Question:
I would like a formula that iterates over the first and second column and returns the third column if
Column 1 = "a" AND
Column 2 = "d"
the formula should return the value in the third column of the corresponding row, in this case
it would be 3. otherwise, it should output 0.
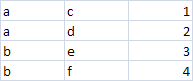
Answer: You can use the formula:
'''
=IF(MATCH("foo",A1:A4,0)=MATCH("bar",B1:B4,0),INDEX(C1:C4,MATCH("bar",B1:B4,0)),0)
'''
of course you can change the '"foo"' and '"bar"' text within the formula to use another cell reference. Anyways, this should get you started at least.
If '"bar"' is only found once in column 'B' Then you can use
'''
=IF(INDIRECT("A"&MATCH("bar",B1:B4,0))="foo",INDEX(C1:C4,MATCH("bar",B1:B4,0)),0)
'''
One last thing, for both cases, if '"bar"' is never found in column B it will return '#N/A' if you want to change that you can wrap the whole thing in an 'IFERROR()' statement and return your 0 .